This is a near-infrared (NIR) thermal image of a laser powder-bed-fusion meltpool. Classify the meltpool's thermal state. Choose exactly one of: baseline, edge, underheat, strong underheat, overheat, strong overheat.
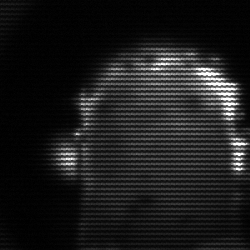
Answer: baseline